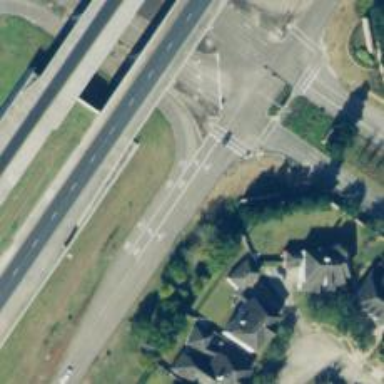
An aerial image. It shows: Secondary road with frontage road.